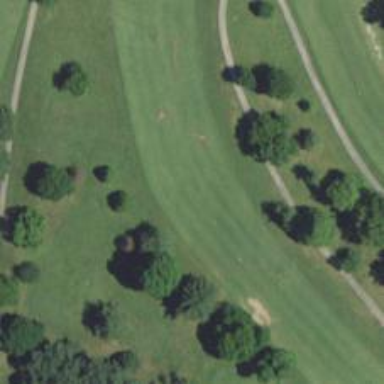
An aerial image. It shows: View of golf hole.